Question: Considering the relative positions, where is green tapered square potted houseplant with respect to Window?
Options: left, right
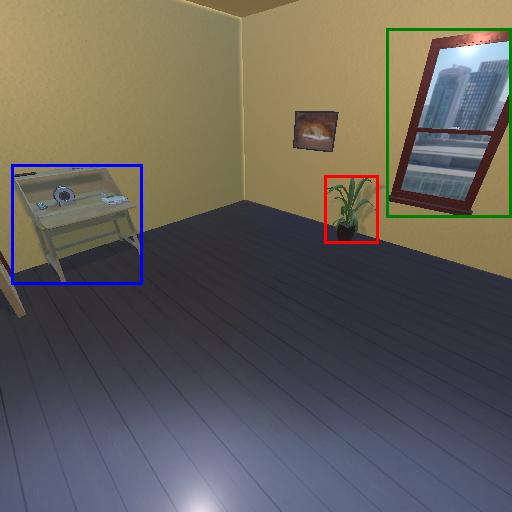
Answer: left